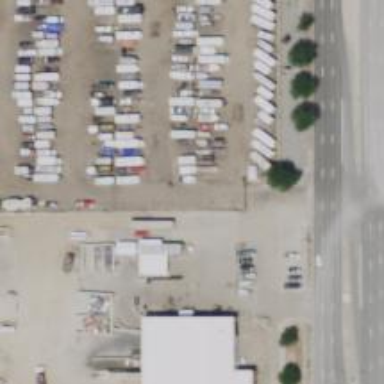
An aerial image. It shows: Weighbridge facility.